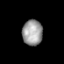
Tissue: prostate
Cell type: T cells
Senescence score: 0.3335
Nuclear area (px): 508
Mean DAPI intensity: 156.329